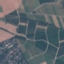
Land use / land cover class: PermanentCrop